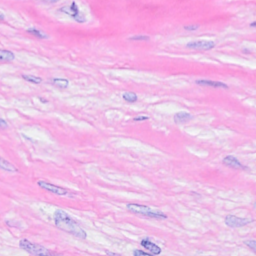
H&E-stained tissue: Breast